Question: I 100 Products ( or p Products) from 20 Vendors ( or v Vendors). Each Vendors have all of these Products, but they sell different Price.

I want to find the best price to get 100 Products. Asume that there is no Shipping Cost.
There are v^p ways. And I will get only one way that have best Price.
The problem seem to be easy if there is no requirement: LIMIT number of Vendors to x in the Orders because of Time Delivery ( or Some reasons).
So, the problem is: Find the best way to buy p Product from limit x Vendors ( There are v Vendors , x<=v).
I can generate all Combination of Vendors( There are C(v,x) combinations) and compare the Total Price. But There are so many combinations . (if there are 20 Vendors, there are around 185k combinations).
I stuck at this idea.
Someone has same problem , pls help me. Thank you very much.
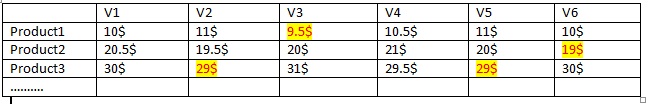
Answer: This problem is equivalent to the non-metric <URL>, which is NP-hard.
I would try mixed integer programming. Here's one formulation.
'''
minimize c(i, j) y(i, j) # cost of all of the orders
subject to
for all i: sum over j of y(i, j) = 1 # buy each product once
for all i, j: y(i, j) <= z(j) # buy products only from chosen vendors
sum over j of z(j) <= x # choose at most x vendors
for all i, j: 0 <= y(i, j) <= 1
for all j: z(j) in {0, 1}
'''
The interpretation of the variables is that 'i' is a product, 'j' is a vendor, 'c(i, j)' is the cost of product 'i' from vendor 'j', 'y(i, j)' is '1' if we buy product 'i' from vendor 'j' and '0' otherwise, 'z(j)' is '1' is we buy from vendor 'j' at all and '0' otherwise.
There are <URL> free mixed integer program solvers available.